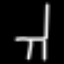
Label: chair